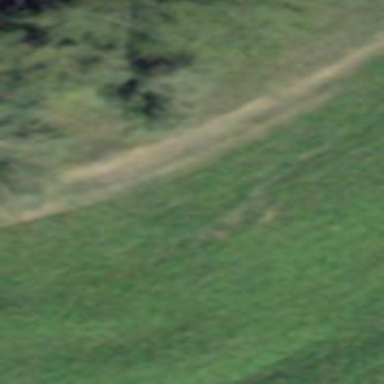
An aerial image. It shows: Grass track with grade4 quality surface.